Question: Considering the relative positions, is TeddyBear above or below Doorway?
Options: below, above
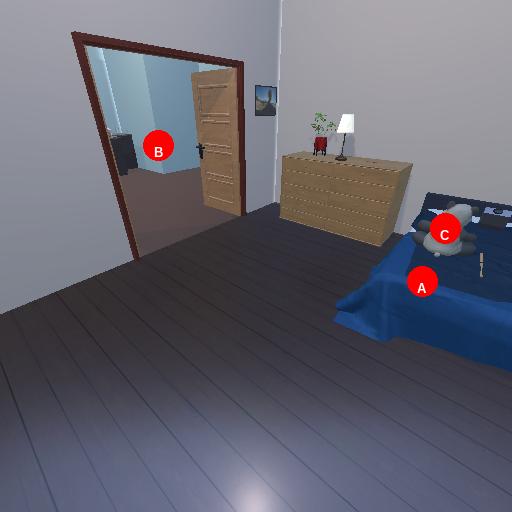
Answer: below